一年级 · 算术
找规律写数。（共 12 分）

(1) 46、47、（）、（）、50、51、52、(）、（）、55

(2) 70、（）、60、55、50、（）、40、( ) 、30、25、( )

(3) 100、 ( ) $、 80 、(\quad) 、 60 、 50 、(\quad) 、 30 、 20 、(\quad)$
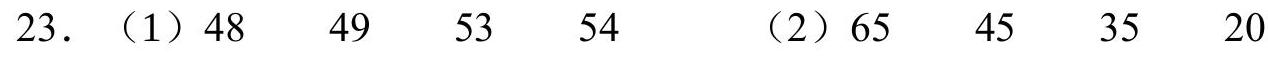
答案: 解

(3) $90 \quad 70 \quad 40 \quad 10$